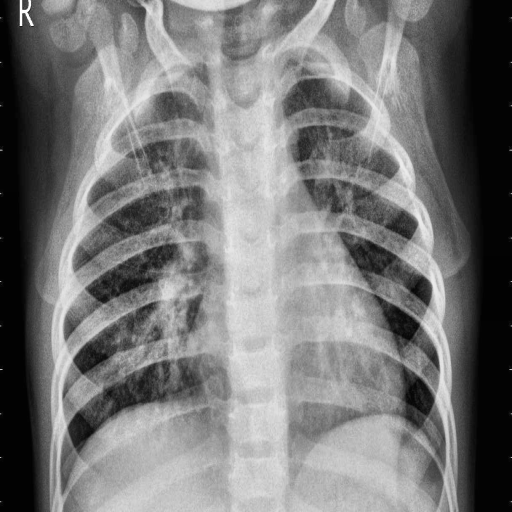
Finding: PNEUMONIA